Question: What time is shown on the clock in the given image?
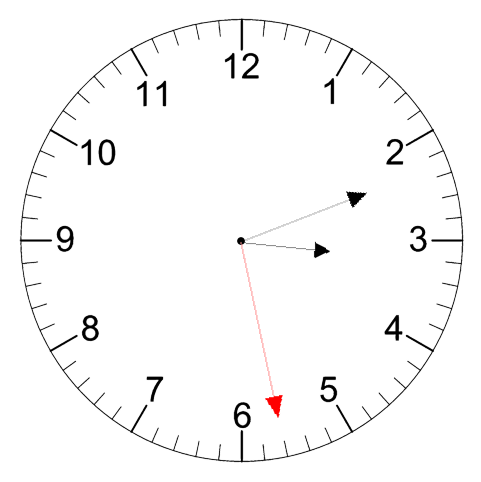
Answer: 03:11:28